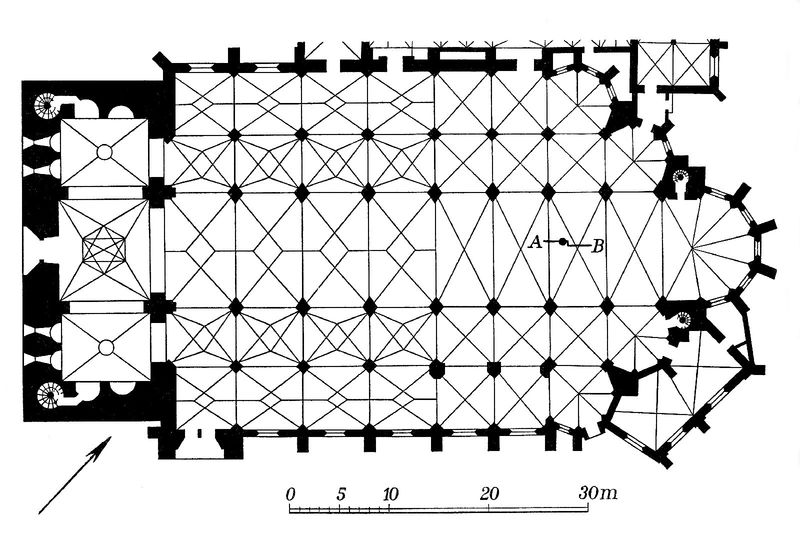
Titel: Dom zu Xanten
Standort: Xanten (EU - D - NRW)
Schlagwörter: weiß, fenster, schwarz, säulen, architektur, kirche, schiff, linien, treppen, eingang, wendeltreppe, quadrat, grundriss, maßstab, bauplan, nordpfeil, b, a